【题型】填空题　【知识点】平面几何　【难度】easy
已知：如图, 小杰同学跳起来把一个排球打在离他 2 米(即 $CO = 2$ 米)远的地上, 排球反弹碰到墙上, 如果他跳起击球时的高度是 1.8 米(即 $AC = 1.8$ 米), 排球落地点离墙的距离是 6 米(即 $OD = 6$ 米), 假设排球一直沿直线运动, 那么排球能碰到墙面离地的高度 $BD$ 的长是 \underline{\hspace{2cm}} 5.4\_\_\_米。

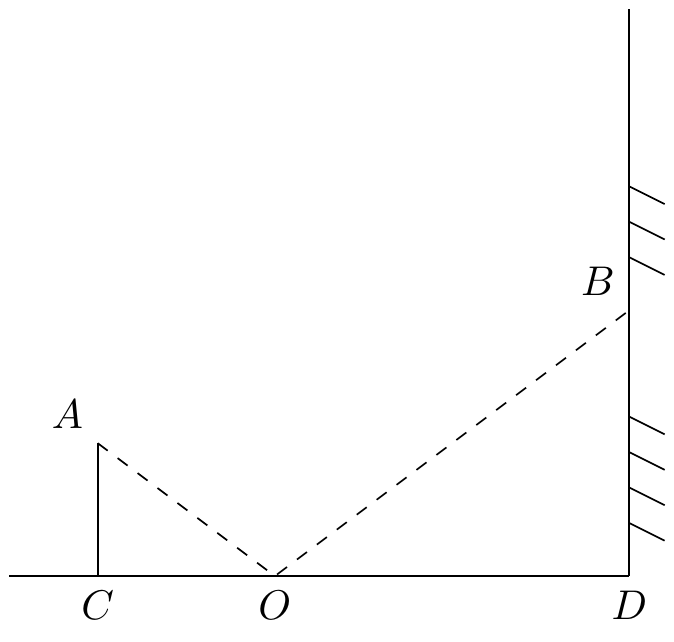
【解答】
解：由题意得：$\angle AOC = \angle BOD$,

$\because$ $AC \perp CD$, $BD \perp CD$,

$\therefore$ $\angle ACO = \angle BDO = 90^\circ$,

$\therefore$ $\triangle ACO \sim \triangle BDO$,

$\therefore$ $\frac{AC}{BD} = \frac{OC}{OD}$,

即 $\frac{1.8}{BD} = \frac{2}{6}$,

$\therefore$ $BD = 5.4$(米)。

故答案为：5.4。